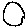
Label: moon